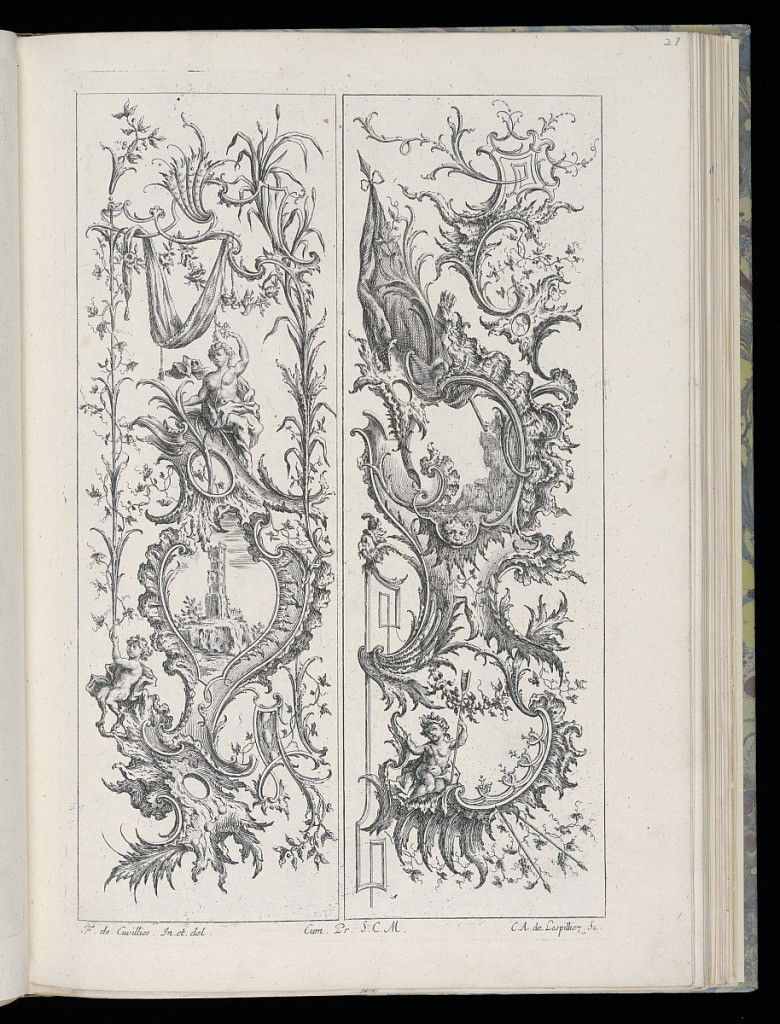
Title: Designs for Two Vertical Panels
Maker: François de Cuvilliés the Elder, Belgian, 1695 - 1768
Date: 1738
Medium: Engraving on paper
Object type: Bound print
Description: Two designs for upright rocaille panels. Left panel: scrollowork and vegetative ornamentation with a central cartouche. Within cartouche, an architectural ruin. Surrounding it, a satyr and male figure. Right panel: within central cartouche, a landscape scene with a lion's mask below. At bottom, a putto figure holding a staff.